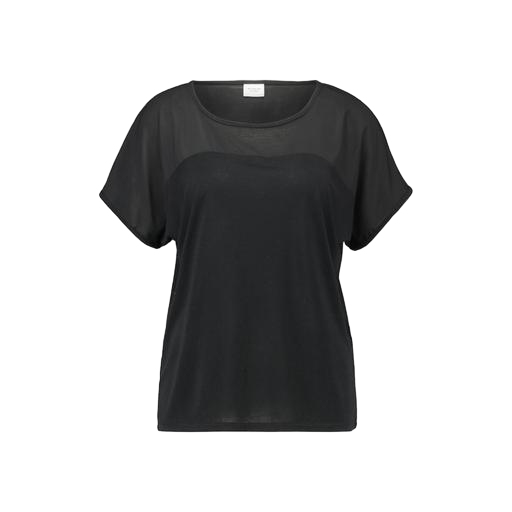
black mesh-paneled t-shirt, black plus size printed t-shirt only macy, black curve asymmetric t-shirt mesh inserts, white background